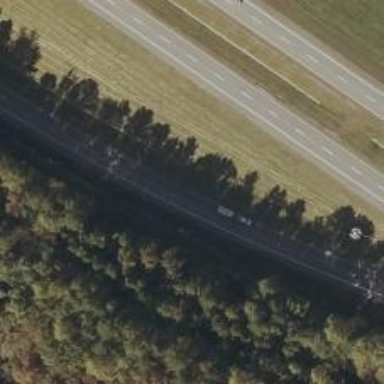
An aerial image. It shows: Trunk link highway.